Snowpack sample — Rabbit Ears Pass, Jackson County, Colorado, USA (12/17/25, 1:08 PM MST)
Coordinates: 40.387, -106.625
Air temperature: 34 °F
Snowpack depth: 46 cm
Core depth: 20 cm
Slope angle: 6°, slope face: 165°
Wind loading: medium
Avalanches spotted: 0
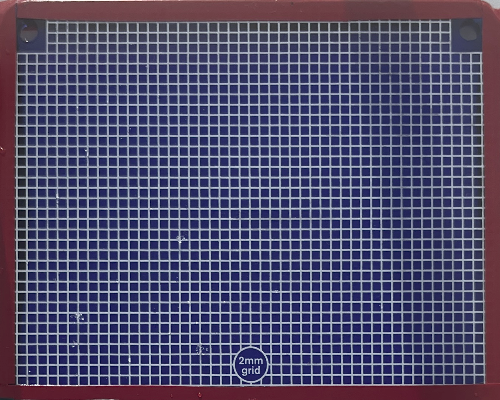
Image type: profile
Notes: No avalanches spotted nearby, although collected in a meadowy area with minimal risk on this face of the pass.